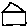
Label: house